Field crop: tomato
Growth stage: 2
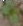
Species: solanum